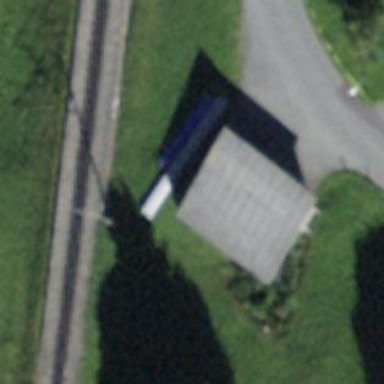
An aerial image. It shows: Garage building.